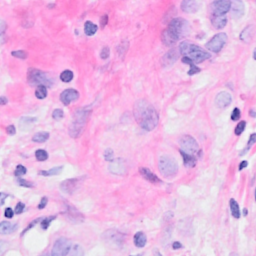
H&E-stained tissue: Breast